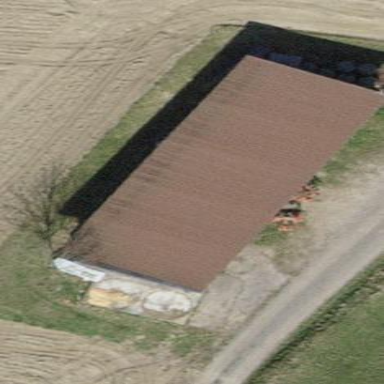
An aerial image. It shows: View of roof of building.